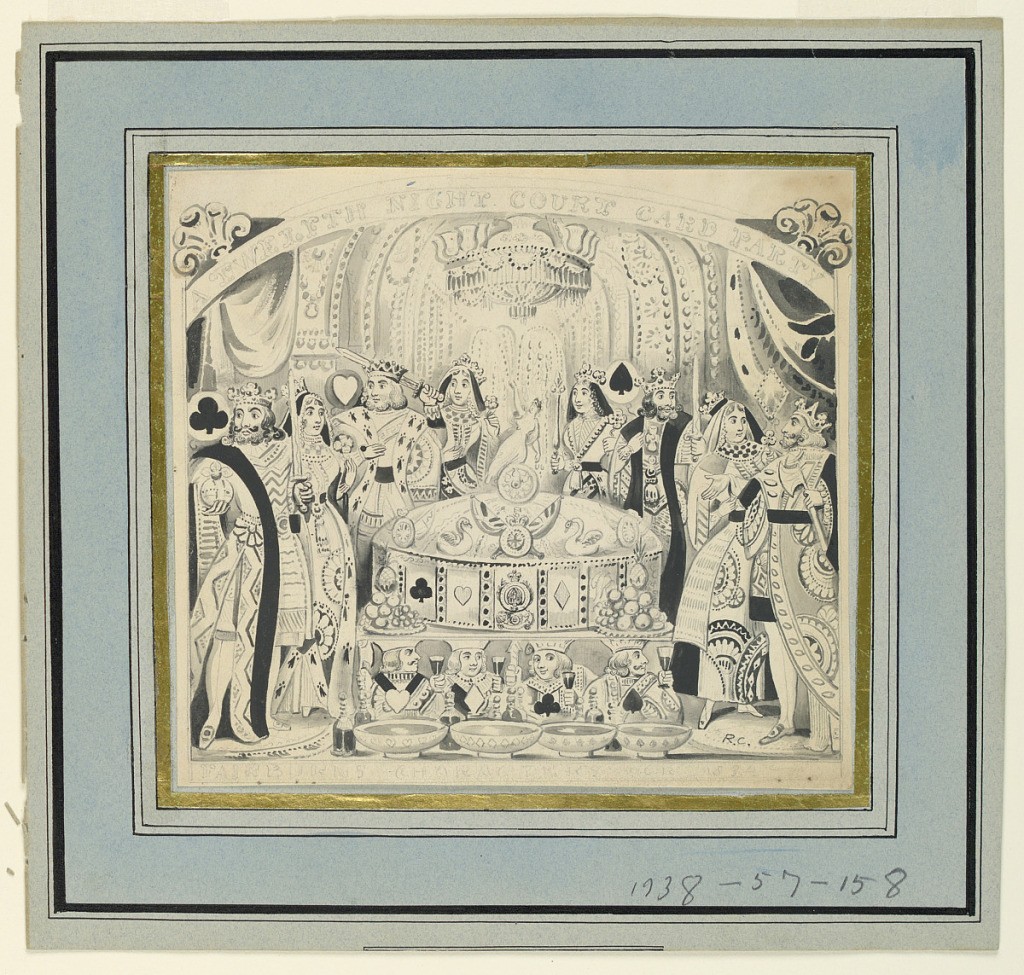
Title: A Twelfth Night Court Card Party
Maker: Robert Cruikshank, 1789 - 1856
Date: ca. 1836
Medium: Pen and brush with black ink, brush and gray wash, over graphite on paper
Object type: Drawing
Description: Figures dressed like playing card characters standing around a large cake deocrated at sides with playing card symbols. Title above, in graphite.